Question: Need some help figuring out how to add some text (UITextView?) to a UITableView detail view. The screenshot shows a vacant white space where I need to add the UITextView.
Here is a screenshot of what I have:

Here is the method where I am assigning the UITableView detail title value.
'''
//MainViewControler.m
- (void)tableView:(UITableView *)tableView didSelectRowAtIndexPath:(NSIndexPath *)indexPath
{
UIViewController *detailsViewController = [[UIViewController alloc] init];
// get detail view controller "title" value
detailsViewController.title = word.term;
[[self navigationController] pushViewController:detailsViewController animated:YES];
[detailsViewController release];
}
'''
Thanks!
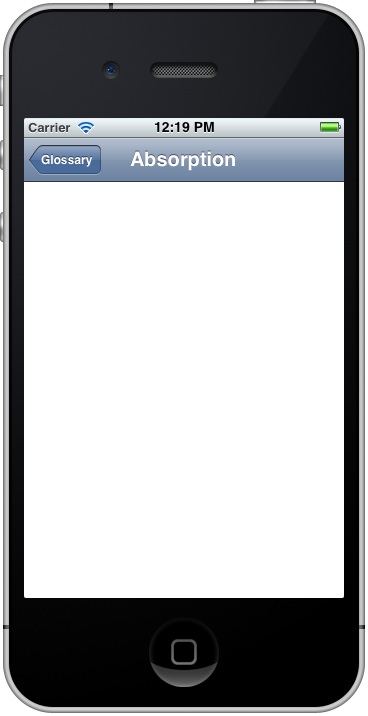
Answer: After you create detailsViewController object, add the following code:
'''
UITextView *txtView = [[UITextView alloc] init];
txtView.text = @"UITextView text";
txtView.frame = CGRectMake(0,0,320,100);
[detailsViewController.view addSubview:txtView];
[txtView release];
txtView = nil;
'''